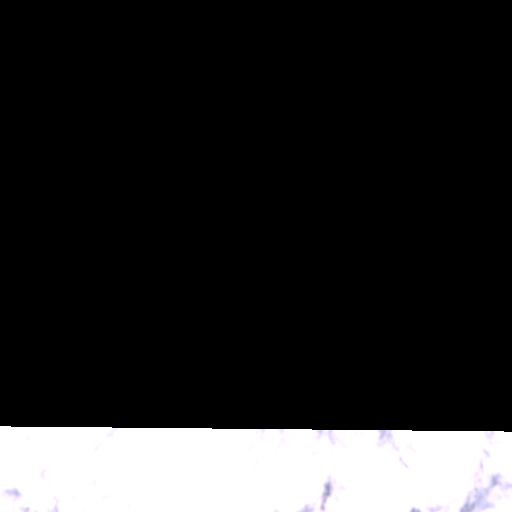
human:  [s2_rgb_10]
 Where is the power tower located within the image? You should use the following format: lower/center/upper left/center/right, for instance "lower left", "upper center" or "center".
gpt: The power tower is located in the upper left of the image.
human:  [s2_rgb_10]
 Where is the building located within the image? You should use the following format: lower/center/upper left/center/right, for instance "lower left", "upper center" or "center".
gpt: The building is located in the center of the image.
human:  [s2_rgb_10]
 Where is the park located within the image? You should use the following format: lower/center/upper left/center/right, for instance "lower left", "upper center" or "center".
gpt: There is no park in the image.